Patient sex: M
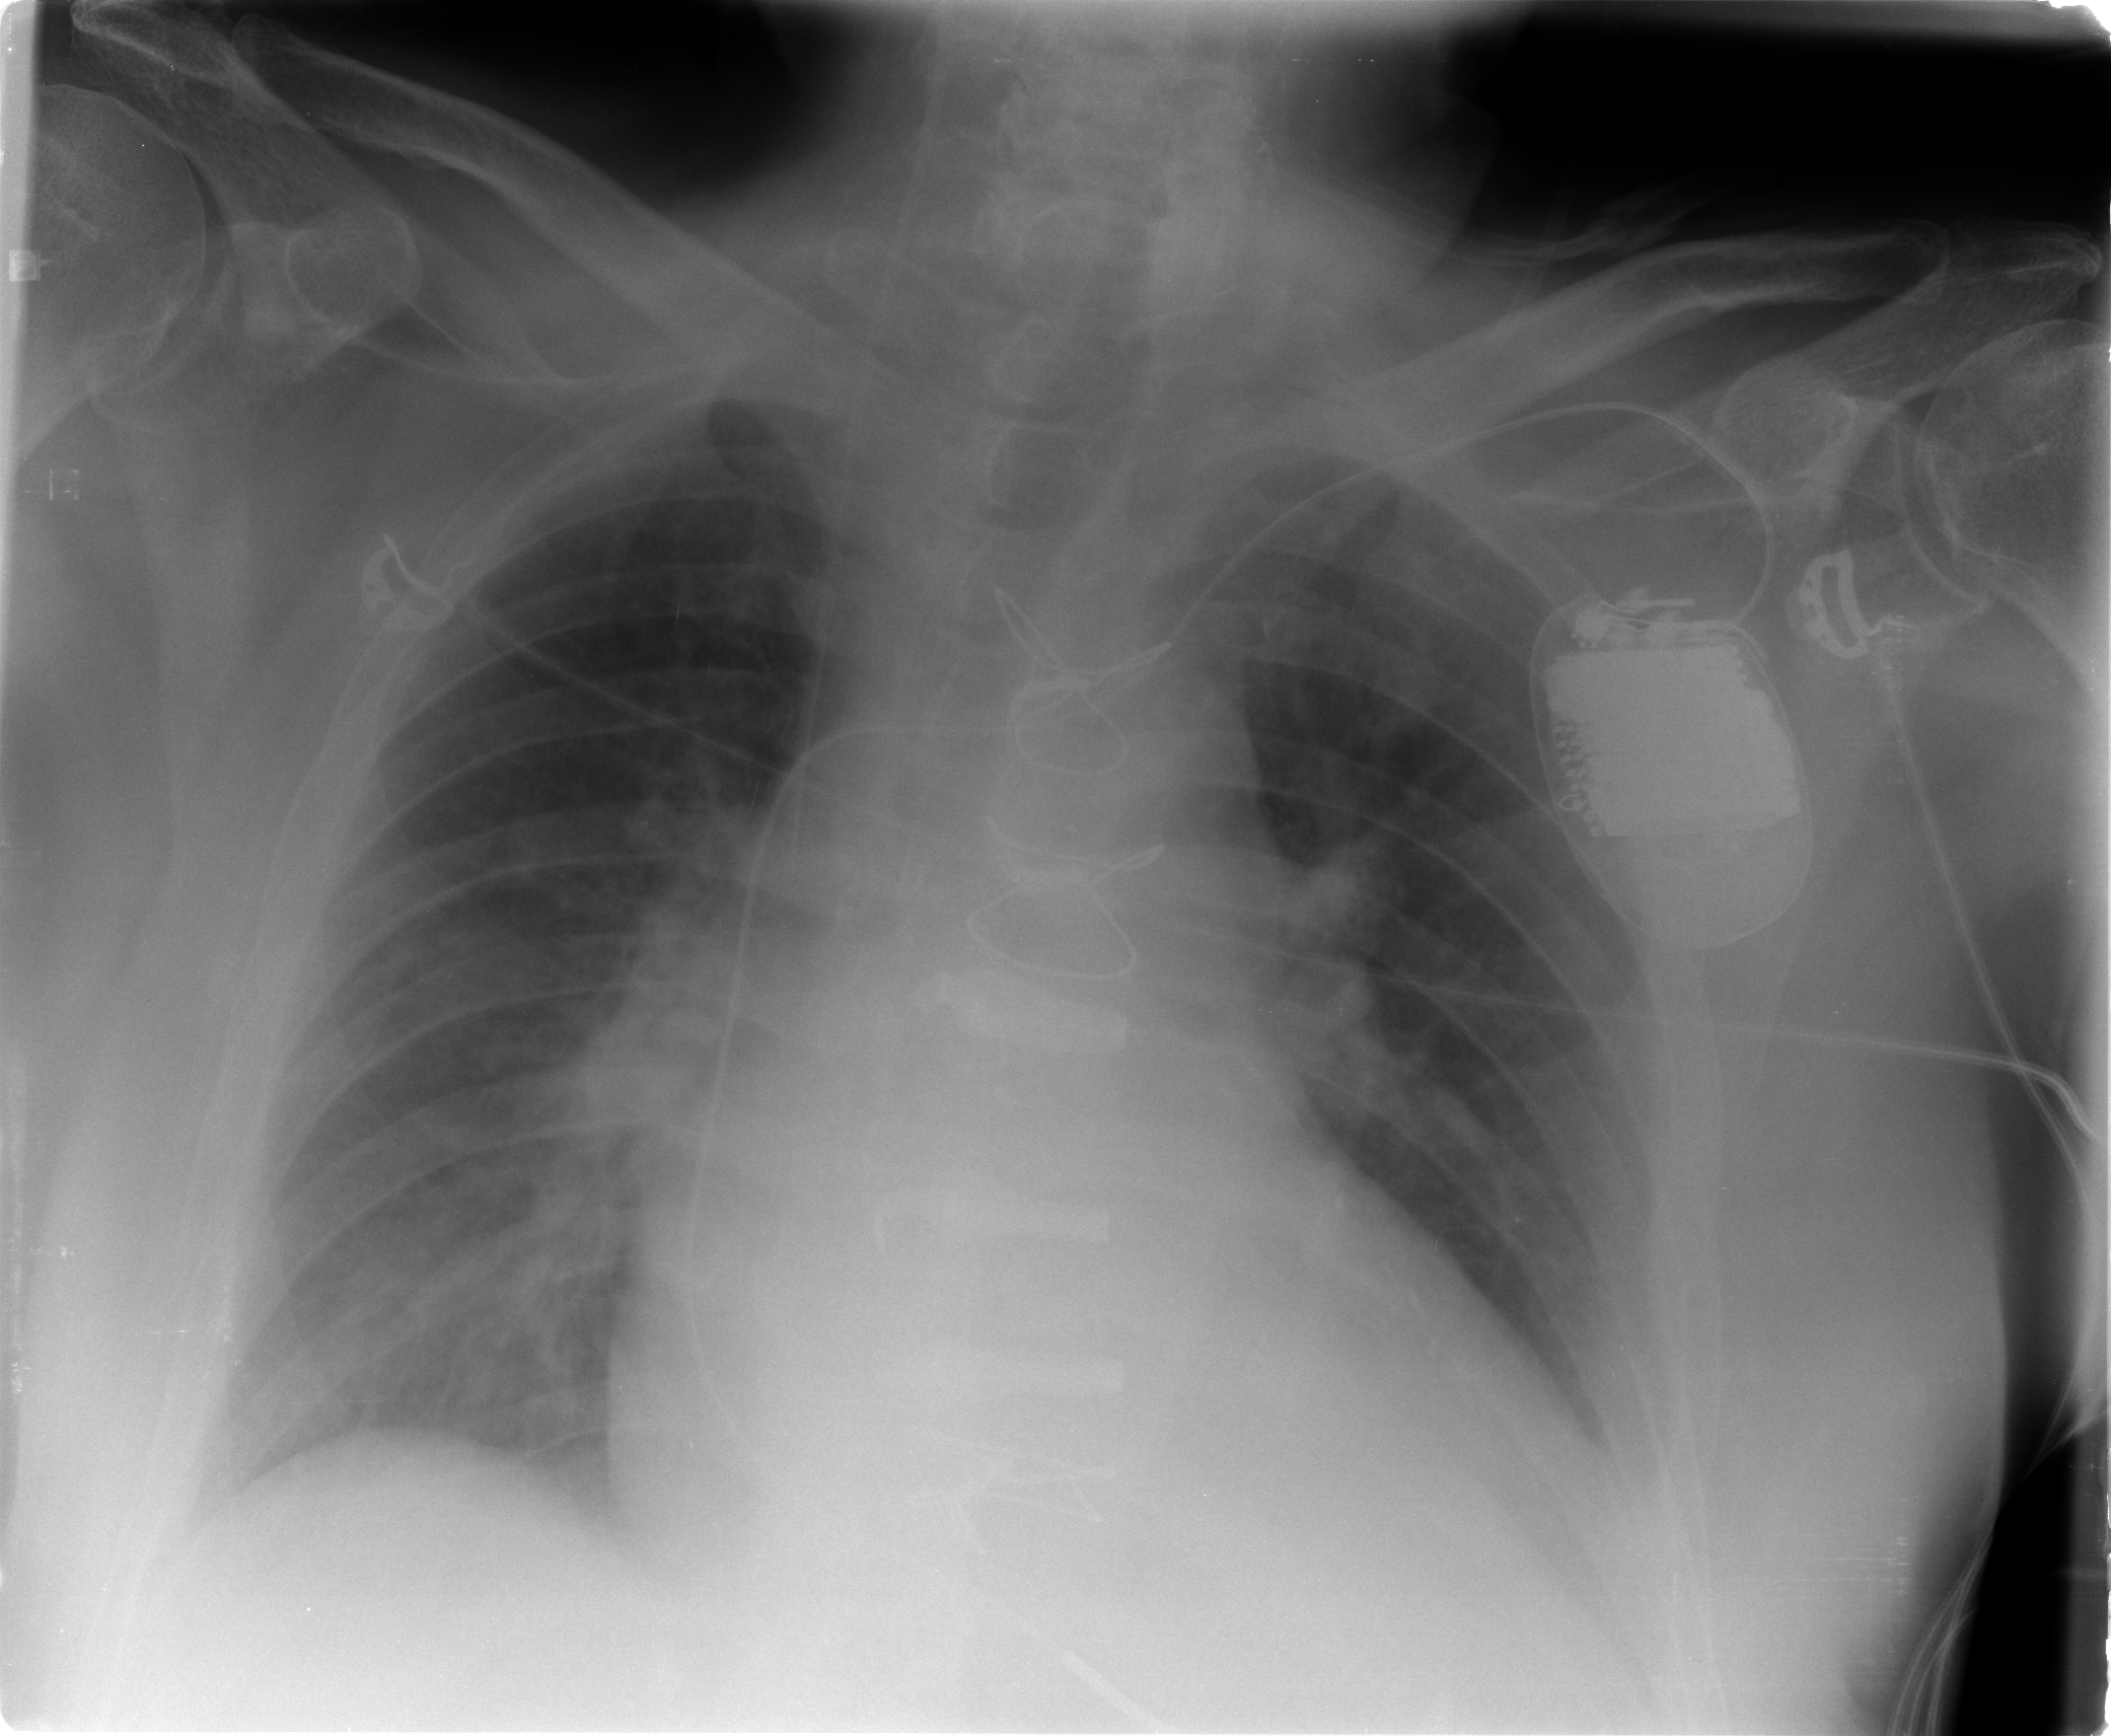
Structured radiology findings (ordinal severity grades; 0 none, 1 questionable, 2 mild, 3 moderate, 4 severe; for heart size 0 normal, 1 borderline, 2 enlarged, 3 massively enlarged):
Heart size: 2
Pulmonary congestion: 2
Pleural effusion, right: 0
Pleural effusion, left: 1
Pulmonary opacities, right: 2
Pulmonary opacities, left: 2
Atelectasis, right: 2
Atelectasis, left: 1